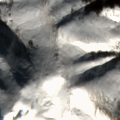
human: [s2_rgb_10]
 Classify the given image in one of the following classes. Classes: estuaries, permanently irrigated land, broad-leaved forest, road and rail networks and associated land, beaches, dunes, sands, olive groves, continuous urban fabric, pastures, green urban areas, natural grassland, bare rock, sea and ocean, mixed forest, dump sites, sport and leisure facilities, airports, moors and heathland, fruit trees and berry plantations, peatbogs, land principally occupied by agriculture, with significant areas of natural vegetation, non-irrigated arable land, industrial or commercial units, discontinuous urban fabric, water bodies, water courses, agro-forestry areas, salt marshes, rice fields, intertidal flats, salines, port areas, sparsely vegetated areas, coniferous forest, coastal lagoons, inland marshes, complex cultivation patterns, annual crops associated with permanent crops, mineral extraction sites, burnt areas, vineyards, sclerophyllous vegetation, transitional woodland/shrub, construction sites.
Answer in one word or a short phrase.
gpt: broad-leaved forest, natural grassland, transitional woodland/shrub